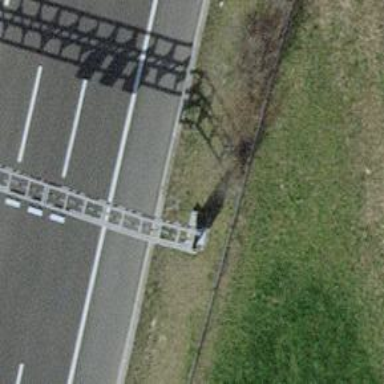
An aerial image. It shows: Gantry with signals.